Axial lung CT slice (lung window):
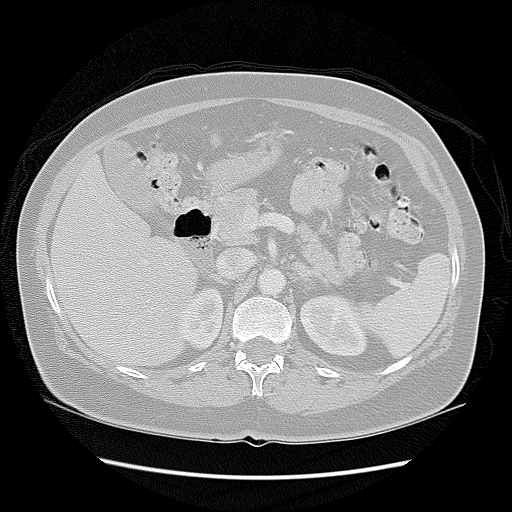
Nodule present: no